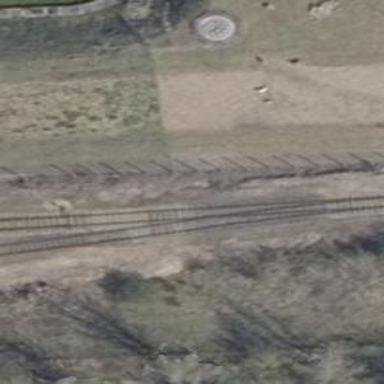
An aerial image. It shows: Railway spur service.